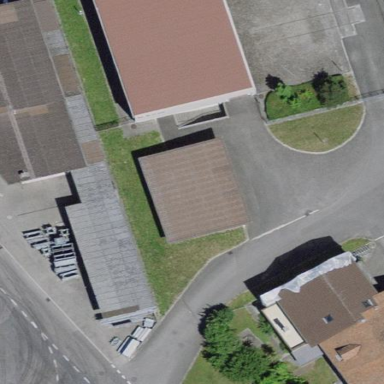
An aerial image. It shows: Shed.